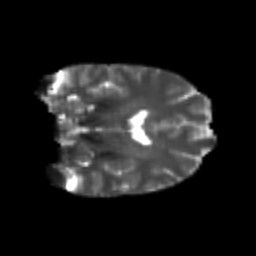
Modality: T2w
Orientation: coronal
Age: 24
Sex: female
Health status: healthy
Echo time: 0.074 s